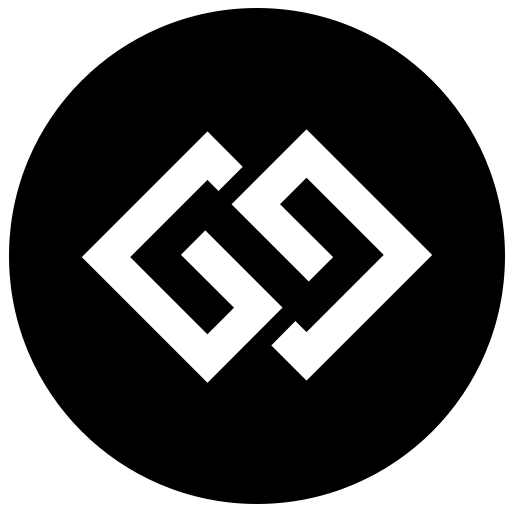
Tags: icon, FontAwesome, fa-icon, brand, gg, circle